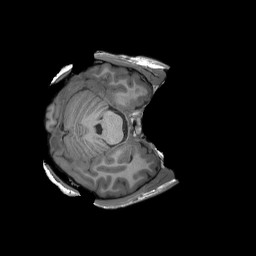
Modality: T1w
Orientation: axial
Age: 21
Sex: male
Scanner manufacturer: siemens
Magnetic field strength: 3 T
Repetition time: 2.3 s
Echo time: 0.00232 s